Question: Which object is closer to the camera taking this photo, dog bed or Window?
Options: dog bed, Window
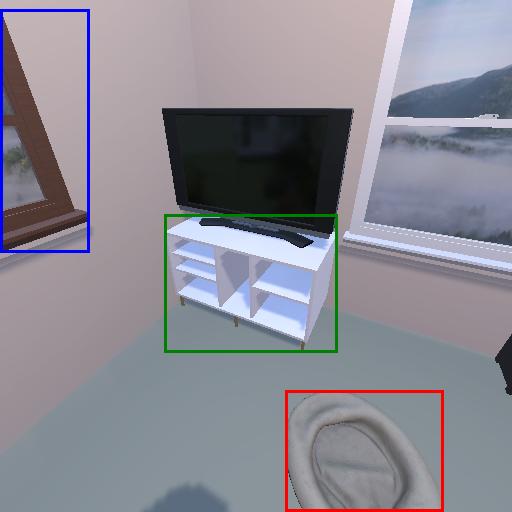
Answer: dog bed